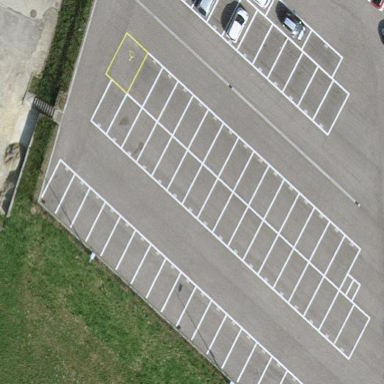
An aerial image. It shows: Parking area with asphalt surface.